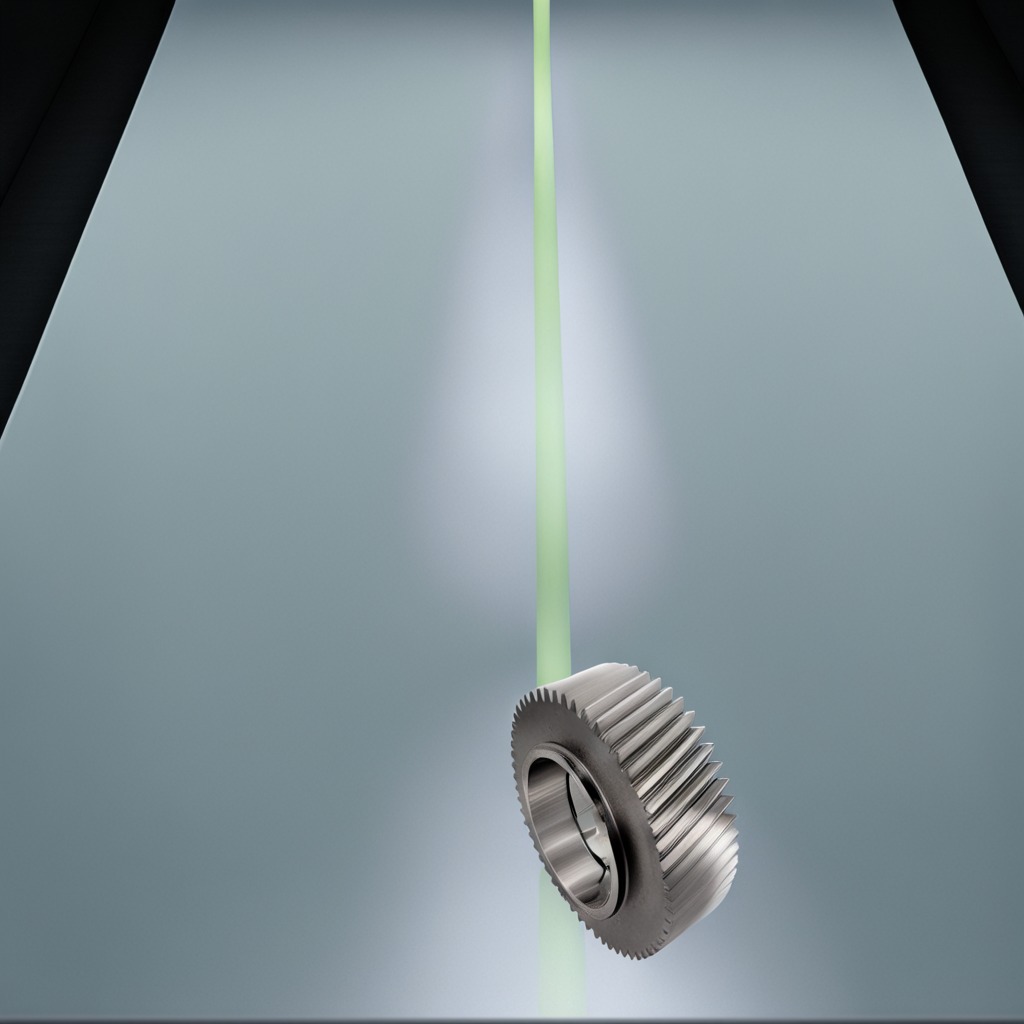
A steel gear with teeth is lying on the table.